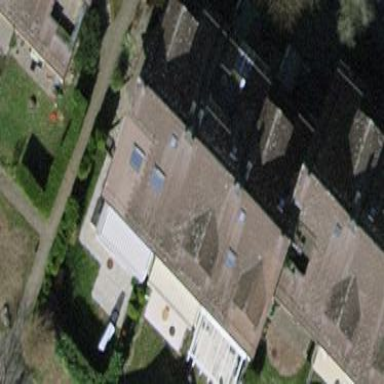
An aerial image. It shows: Terrace building.